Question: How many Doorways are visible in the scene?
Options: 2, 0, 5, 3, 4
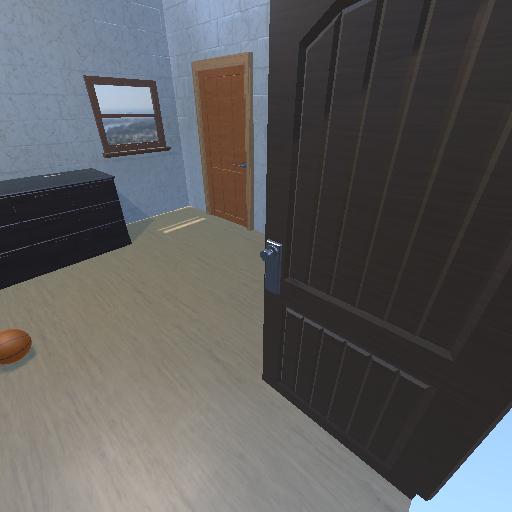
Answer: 2